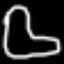
Label: frog